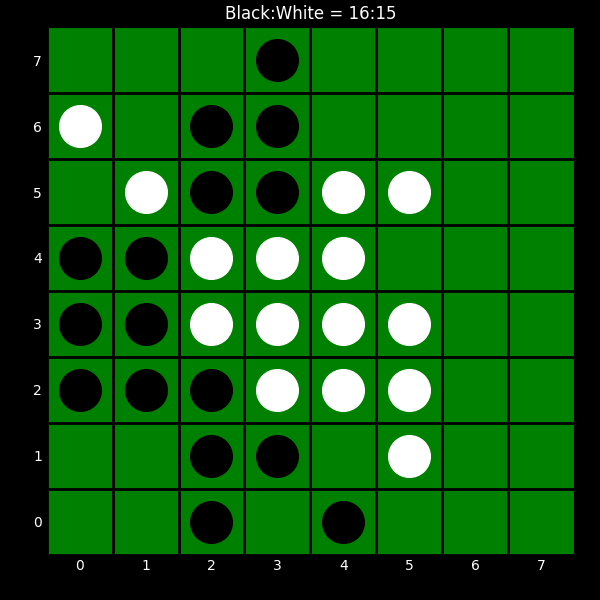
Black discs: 16
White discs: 15